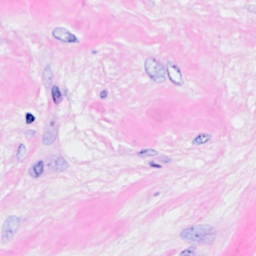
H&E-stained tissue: Breast